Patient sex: M
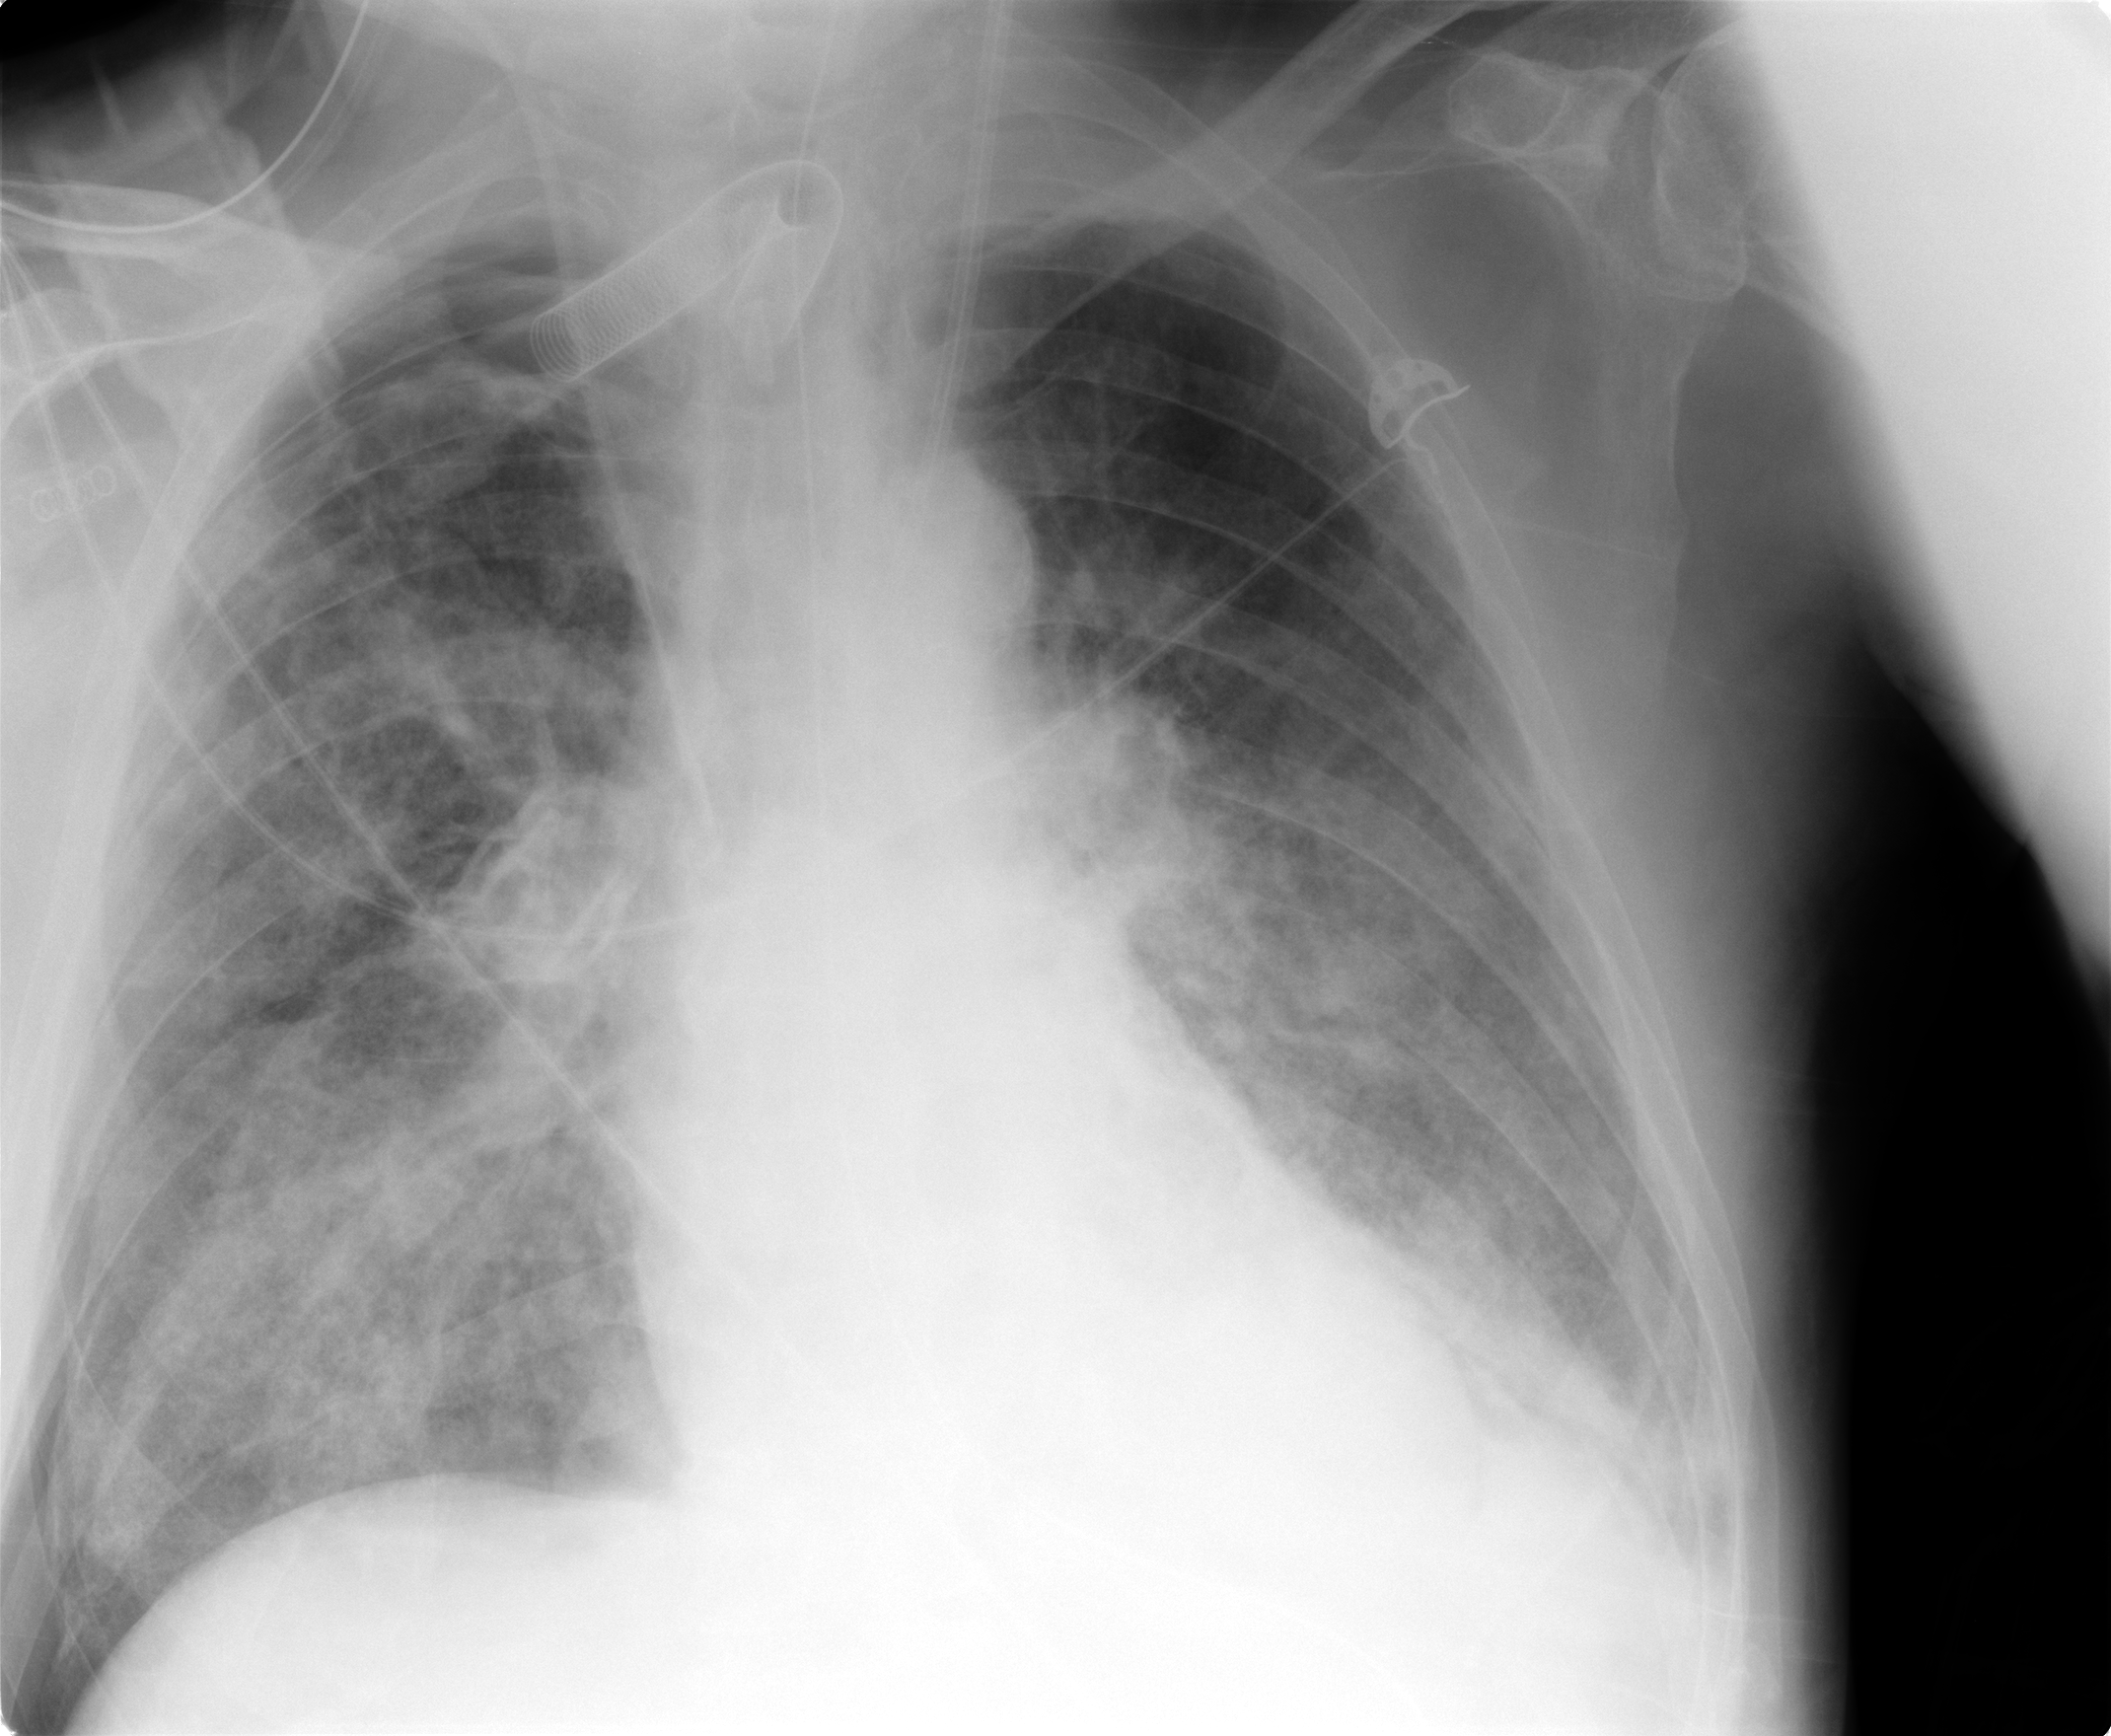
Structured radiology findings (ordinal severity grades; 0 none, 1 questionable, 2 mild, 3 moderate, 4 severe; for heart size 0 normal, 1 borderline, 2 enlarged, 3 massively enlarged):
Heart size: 1
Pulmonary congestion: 2
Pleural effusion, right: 0
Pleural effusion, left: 1
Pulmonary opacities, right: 3
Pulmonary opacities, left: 3
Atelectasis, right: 3
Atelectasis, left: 3